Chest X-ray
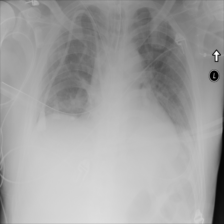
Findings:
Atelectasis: positive
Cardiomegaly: negative
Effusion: negative
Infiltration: negative
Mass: negative
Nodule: negative
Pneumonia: negative
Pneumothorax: negative
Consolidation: negative
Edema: negative
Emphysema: negative
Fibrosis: positive
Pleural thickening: negative
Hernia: negative